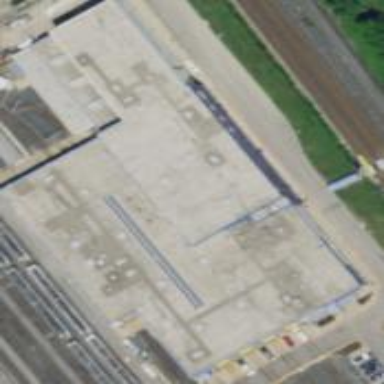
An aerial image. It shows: Transportation building.